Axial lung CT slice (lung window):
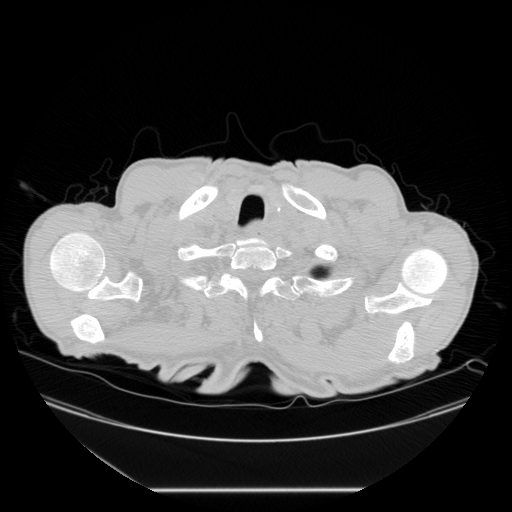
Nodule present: no